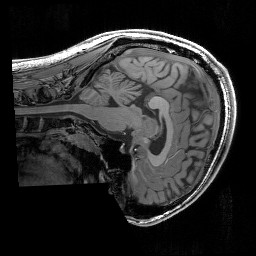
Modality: T1w
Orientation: sagittal
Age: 26
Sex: male
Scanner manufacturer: siemens
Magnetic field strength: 3 T
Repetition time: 2.3 s
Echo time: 0.00344 s